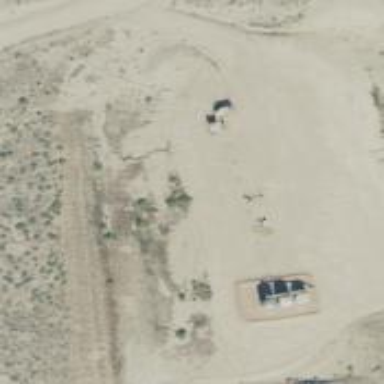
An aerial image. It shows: Petroleum well.